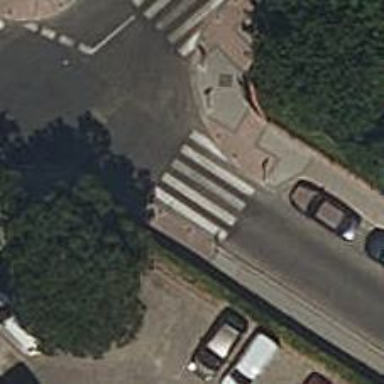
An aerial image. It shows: Zebra crossing on the road.